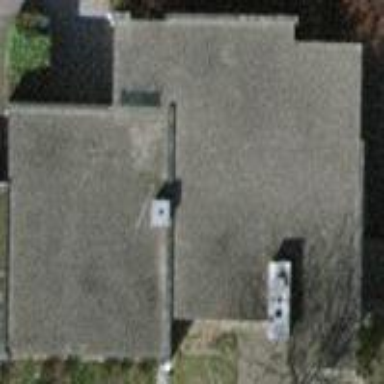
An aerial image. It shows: Terrace building.